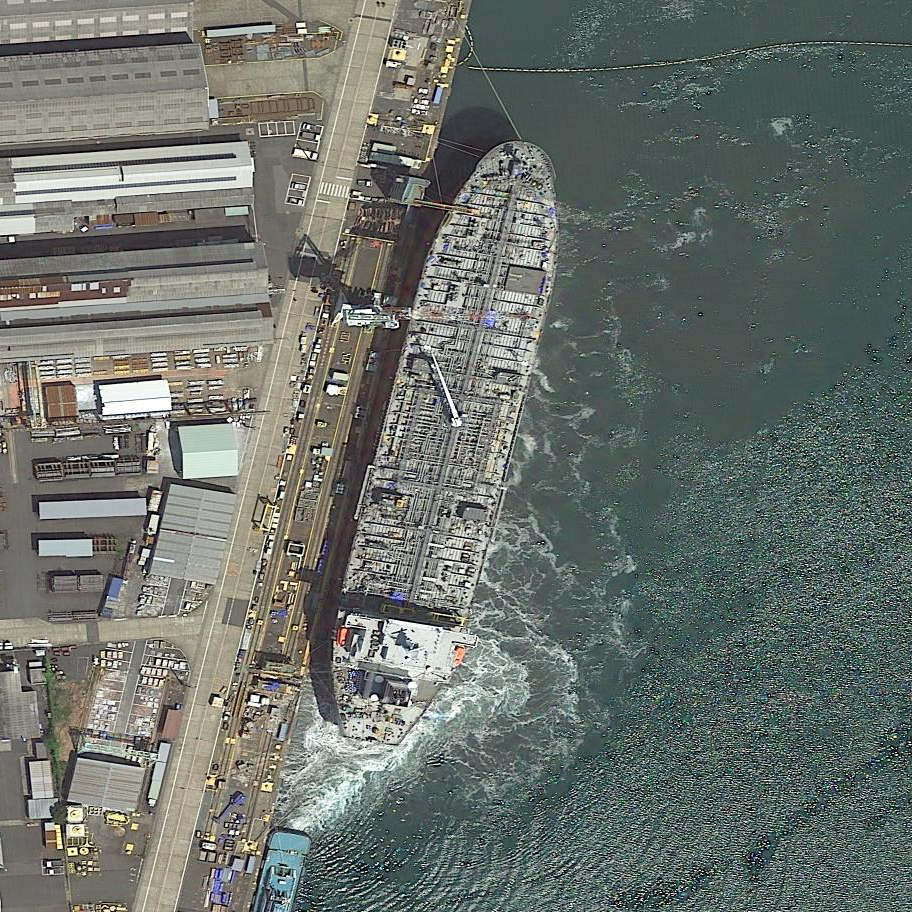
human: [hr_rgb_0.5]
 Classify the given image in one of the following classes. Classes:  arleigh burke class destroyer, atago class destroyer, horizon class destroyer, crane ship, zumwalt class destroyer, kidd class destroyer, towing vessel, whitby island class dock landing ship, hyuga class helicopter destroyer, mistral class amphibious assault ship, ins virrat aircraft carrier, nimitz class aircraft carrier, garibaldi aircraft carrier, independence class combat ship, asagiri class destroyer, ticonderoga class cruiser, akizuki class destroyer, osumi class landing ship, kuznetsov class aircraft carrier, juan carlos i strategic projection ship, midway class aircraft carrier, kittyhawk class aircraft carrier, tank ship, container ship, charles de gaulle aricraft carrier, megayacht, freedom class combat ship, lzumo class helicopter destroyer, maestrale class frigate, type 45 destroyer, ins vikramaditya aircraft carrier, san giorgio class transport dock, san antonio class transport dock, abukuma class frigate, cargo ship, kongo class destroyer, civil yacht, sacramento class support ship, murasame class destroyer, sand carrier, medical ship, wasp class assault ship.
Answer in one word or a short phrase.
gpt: Tank ship